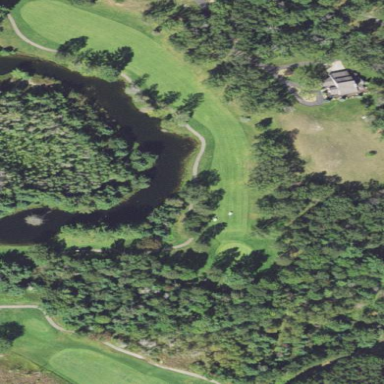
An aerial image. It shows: Golf fairway in the image.